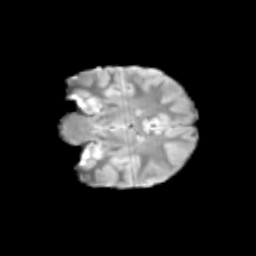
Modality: T2w
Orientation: coronal
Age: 10
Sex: female
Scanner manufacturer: siemens
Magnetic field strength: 3 T
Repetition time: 3.8 s
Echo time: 0.07 s